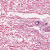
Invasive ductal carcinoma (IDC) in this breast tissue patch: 0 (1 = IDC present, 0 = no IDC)